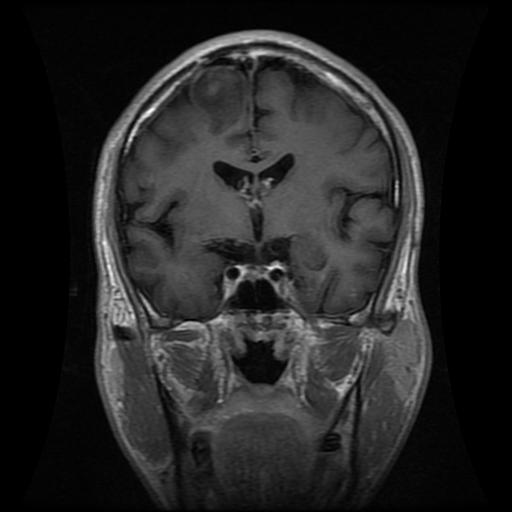
Label: glioma